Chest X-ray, PA view. Patient: 59 years old, sex M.
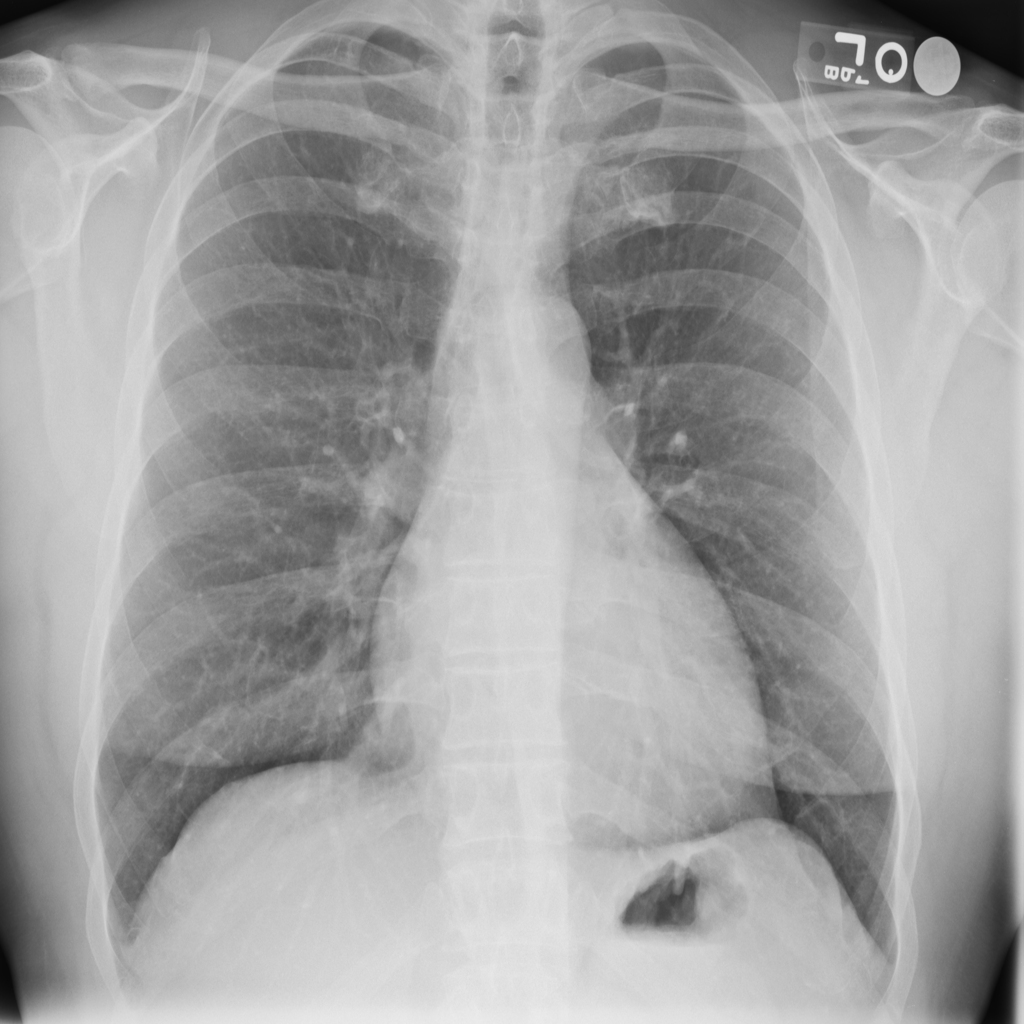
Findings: No Finding